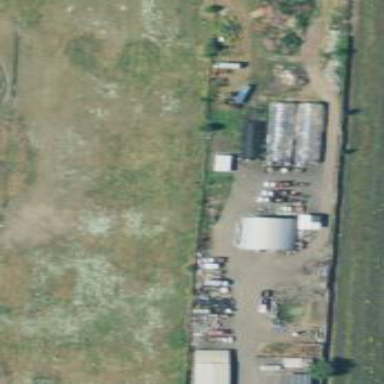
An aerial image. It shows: Farmyard area.